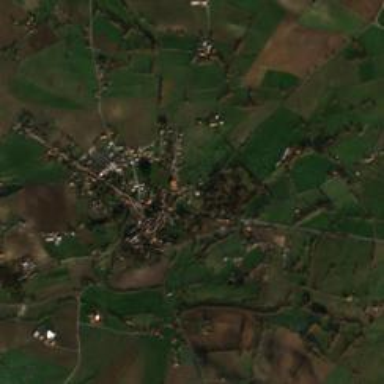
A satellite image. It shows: Small hamlet.